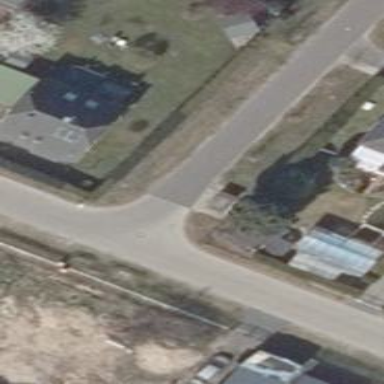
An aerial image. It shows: Residential road.